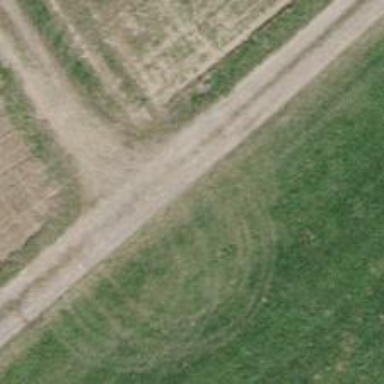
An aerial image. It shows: Track road with grade3 tracktype.